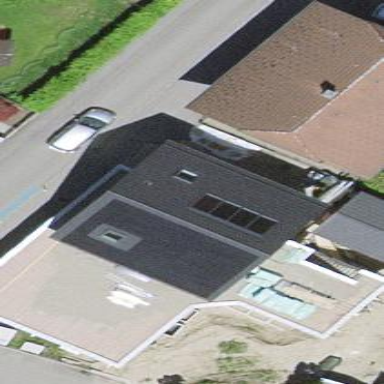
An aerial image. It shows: Garage.